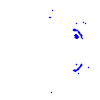
Particle: kaon